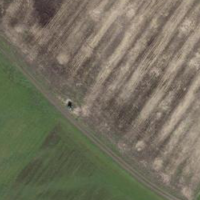
EUNIS habitat code: 52
Species observed at this site:
Senecio vulgaris